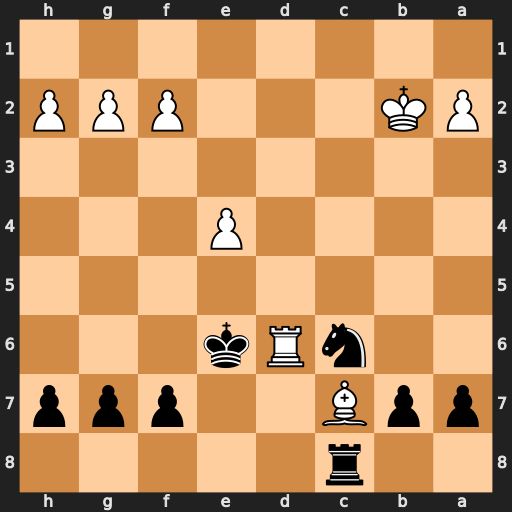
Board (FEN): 2r5/ppB2ppp/2nRk3/8/4P3/8/PK3PPP/8
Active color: b
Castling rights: -
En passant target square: -
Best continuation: Ke7 Rxc6 bxc6